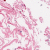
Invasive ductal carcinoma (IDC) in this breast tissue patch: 0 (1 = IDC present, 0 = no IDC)